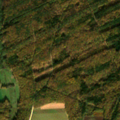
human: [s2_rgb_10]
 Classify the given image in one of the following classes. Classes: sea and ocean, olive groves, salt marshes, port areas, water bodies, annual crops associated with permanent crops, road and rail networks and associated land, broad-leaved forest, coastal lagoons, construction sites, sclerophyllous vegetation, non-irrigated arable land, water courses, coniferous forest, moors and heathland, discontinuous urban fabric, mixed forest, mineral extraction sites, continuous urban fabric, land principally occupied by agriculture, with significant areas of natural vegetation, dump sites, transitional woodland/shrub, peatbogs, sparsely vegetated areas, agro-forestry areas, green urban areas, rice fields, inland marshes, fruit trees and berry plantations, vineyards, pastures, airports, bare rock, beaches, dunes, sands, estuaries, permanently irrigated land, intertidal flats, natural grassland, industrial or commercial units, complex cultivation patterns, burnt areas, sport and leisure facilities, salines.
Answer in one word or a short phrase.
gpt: non-irrigated arable land, broad-leaved forest, mixed forest